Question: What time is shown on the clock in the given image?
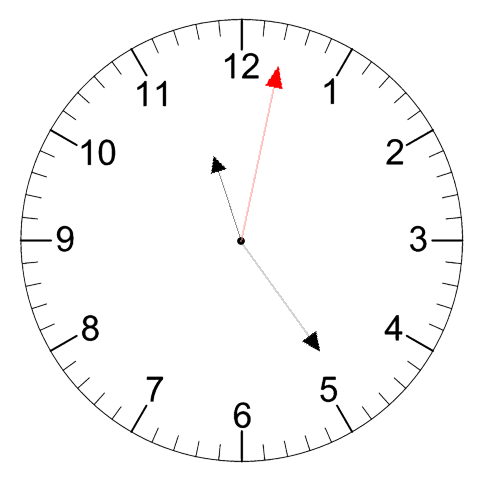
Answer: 11:24:02